Question: I get double boxes for drop down list in Chrome, Safari and Firefox. How can I remove the box below?
'''
<ui-select ng-required="isPriceChoiceExist" name="size" ng-model="selected.productPriceId">
<ui-select-match placeholder="Select Size">{{$select.selected.displayDesc}}</ui-select-match>
<ui-select-choices repeat="s.priceId as s in product.regularPriceChoices | filter: $select.search">
<div ng-bind-html="s.displayDesc | highlight: $select.search"></div>
</ui-select-choices>
</ui-select>
'''
Please refer to the image below.

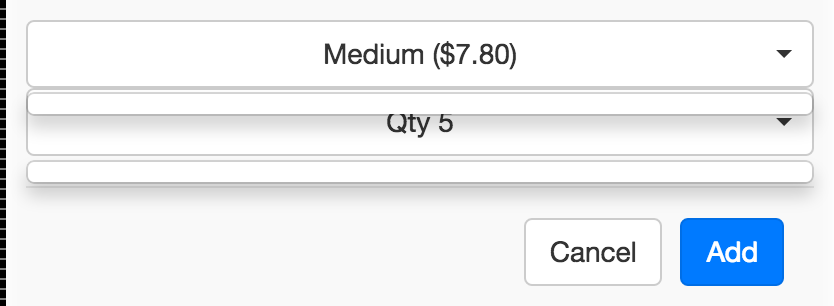
Answer: This was introduced when I added angular-mobile-ui <URL>. The bootstrap class '.dropdown-menu { display: none}' is overwritten with '.dropdown-menu { display: block}' in angular-mobile-ui.